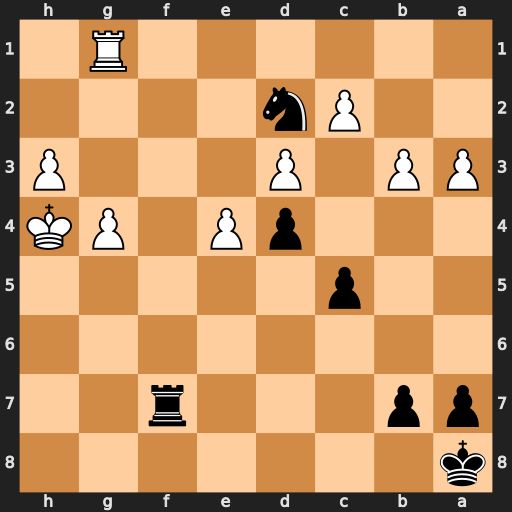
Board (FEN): k7/pp3r2/8/2p5/3pP1PK/PP1P3P/2Pn4/6R1
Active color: b
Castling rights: -
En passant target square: -
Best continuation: Nf3+ Kh5 Nxg1